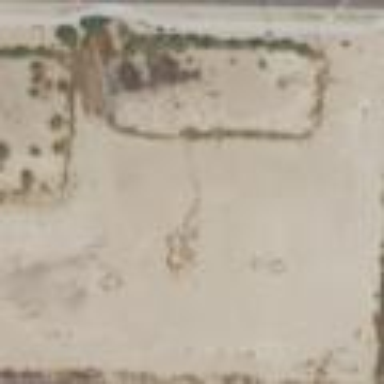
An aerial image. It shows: Brownfield site.